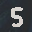
Label: 5